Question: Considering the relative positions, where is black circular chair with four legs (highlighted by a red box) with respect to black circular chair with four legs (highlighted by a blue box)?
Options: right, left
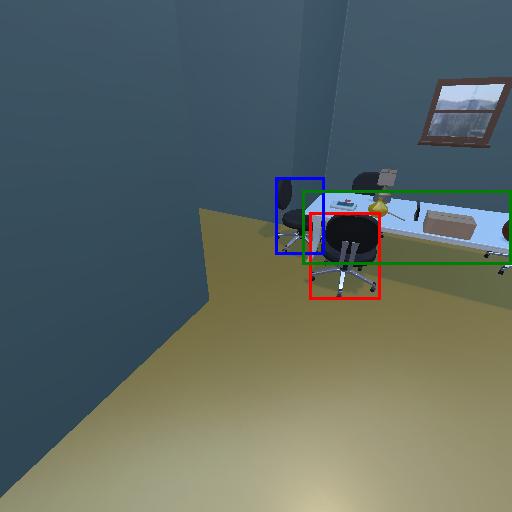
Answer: right